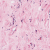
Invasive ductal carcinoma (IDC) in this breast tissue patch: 0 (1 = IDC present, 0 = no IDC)